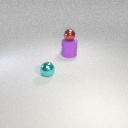
small cyan metal sphere in front of large purple rubber cylinder